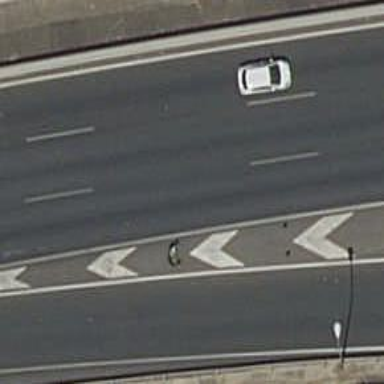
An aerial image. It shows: Asphalt motorway.